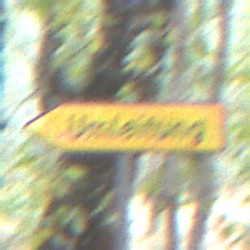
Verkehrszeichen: UmleitungswegweiserLinksweisend
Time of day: SunriseSunset
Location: Outdoor (Nature)
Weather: NotSpecified
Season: Autumn
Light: Natural